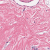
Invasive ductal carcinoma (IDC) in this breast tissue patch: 0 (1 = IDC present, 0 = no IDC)